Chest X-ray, PA view. Patient: 53 years old, sex F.
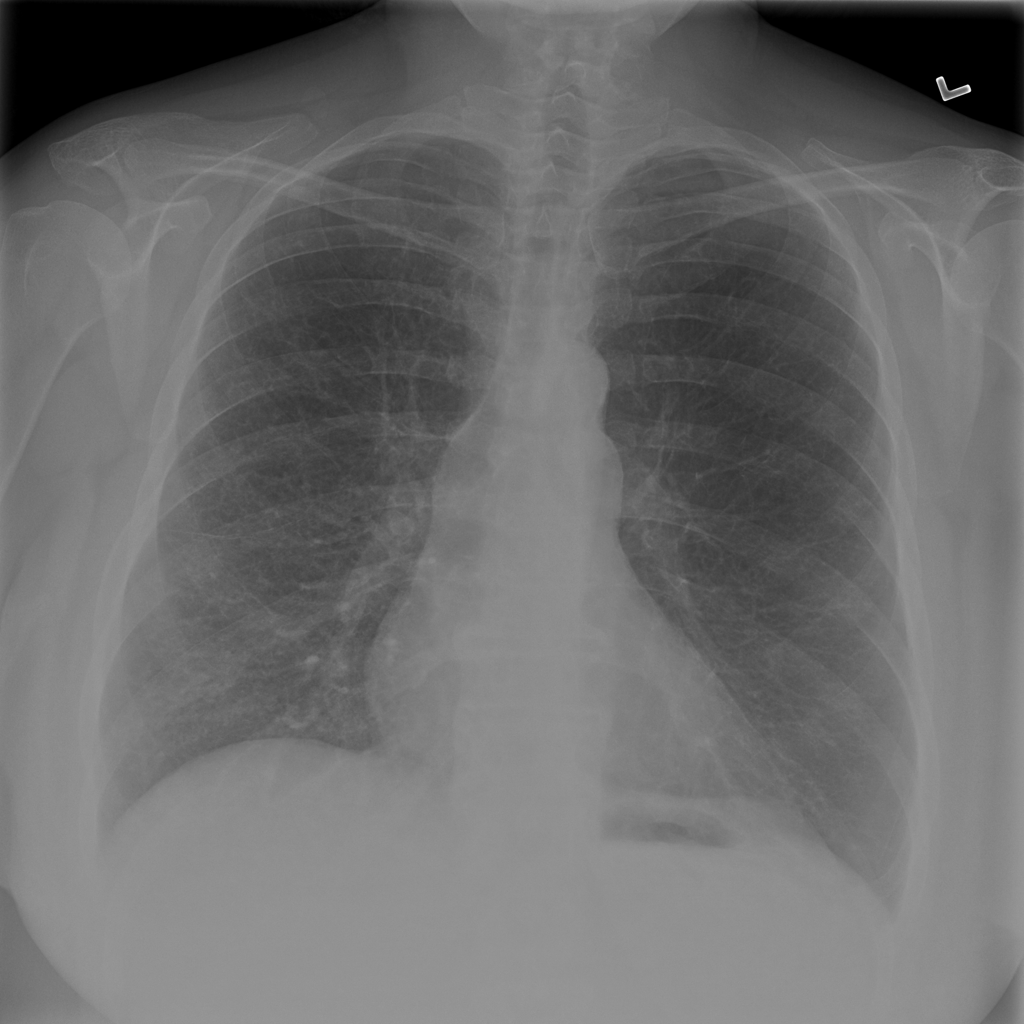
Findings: No Finding